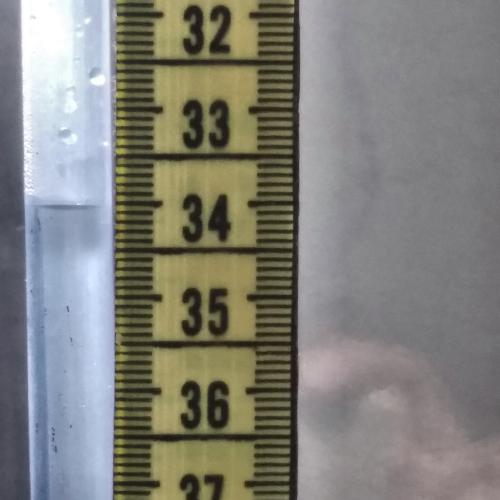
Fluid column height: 34.0 cm